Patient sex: F
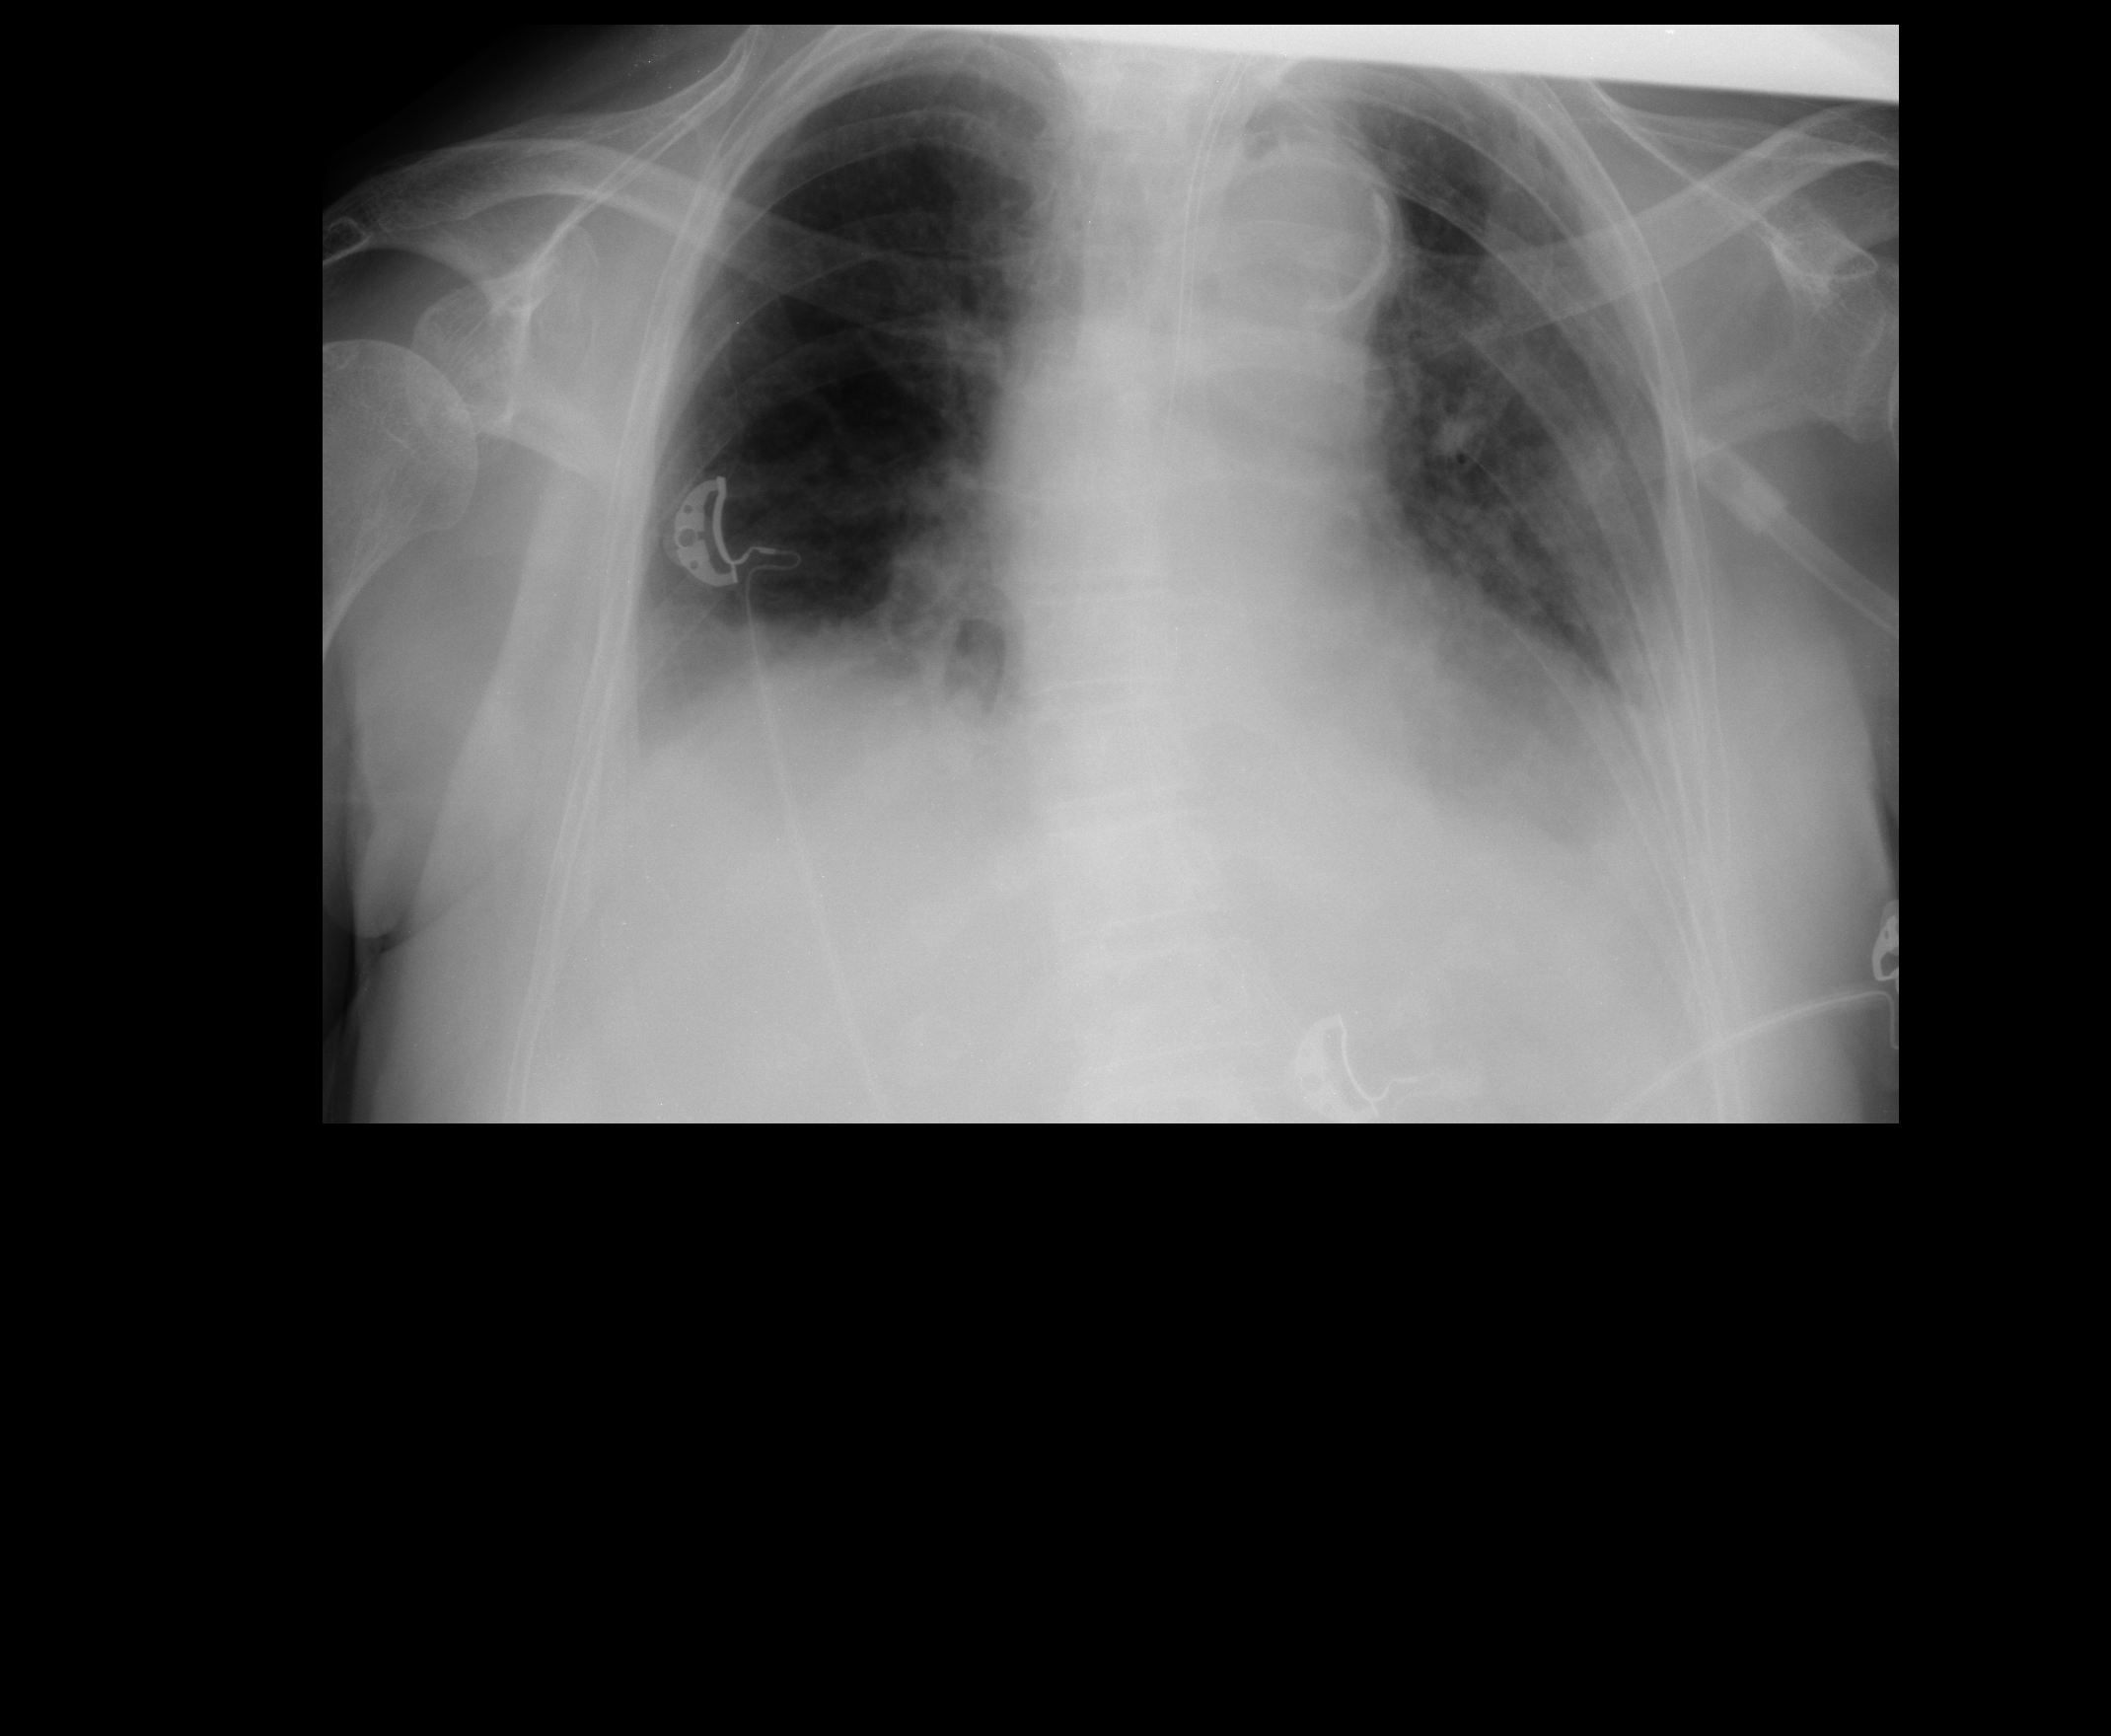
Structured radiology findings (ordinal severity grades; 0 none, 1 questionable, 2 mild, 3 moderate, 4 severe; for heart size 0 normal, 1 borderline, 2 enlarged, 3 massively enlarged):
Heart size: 0
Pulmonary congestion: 0
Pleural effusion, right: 2
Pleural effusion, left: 2
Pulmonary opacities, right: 0
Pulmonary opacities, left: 1
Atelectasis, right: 2
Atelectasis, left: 2